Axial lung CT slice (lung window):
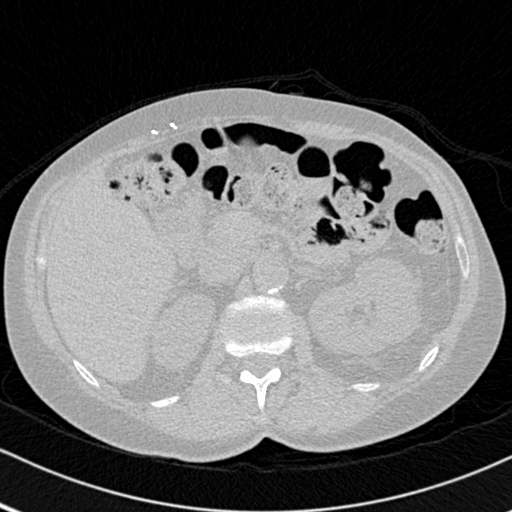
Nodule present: no